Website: slack
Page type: stored-credit-cards
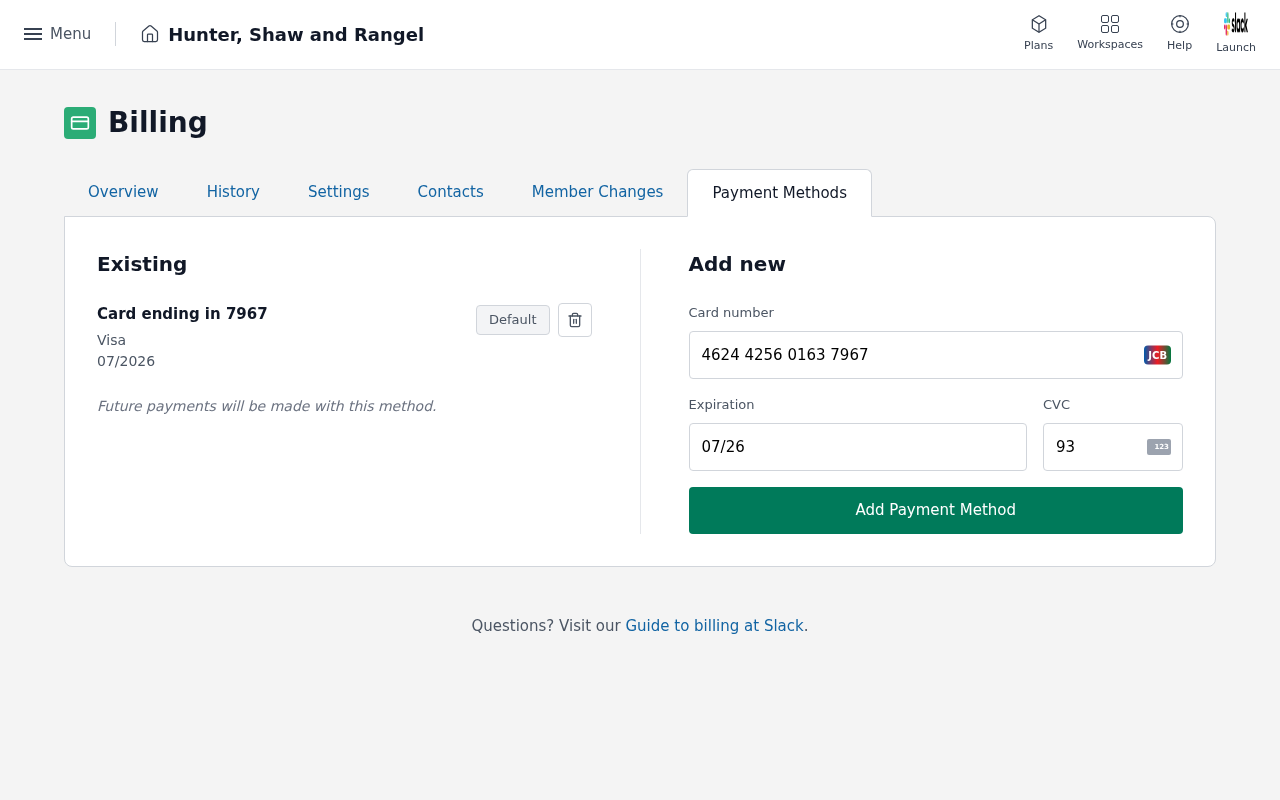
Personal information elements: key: PII_CARD_CVV
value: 934
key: PII_CARD_EXPIRY
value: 07/2026
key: PII_CARD_EXPIRY
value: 07/26
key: PII_CARD_LAST4
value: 7967
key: PII_CARD_NUMBER
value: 4624 4256 0163 7967
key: PII_CARD_TYPE
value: Visa
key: PII_COMPANY
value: Hunter, Shaw and Rangel